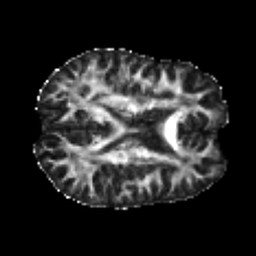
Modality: FA
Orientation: axial
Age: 21
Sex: male
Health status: healthy
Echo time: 0.074 s